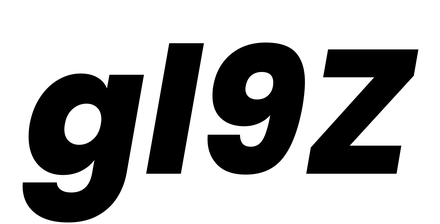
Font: Poppins-ExtraBoldItalic